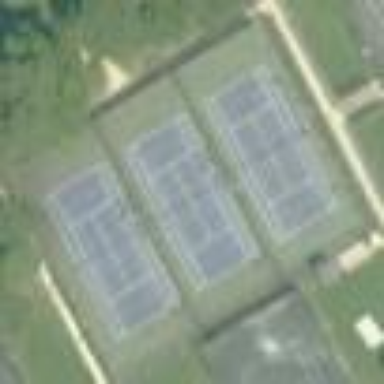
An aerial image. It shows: Tennis court in leisure pitch.